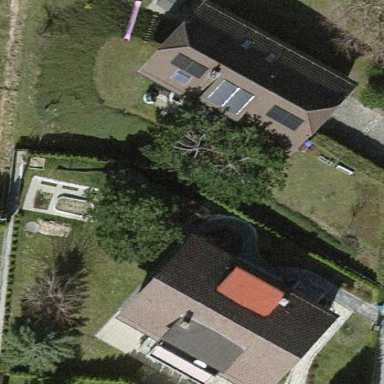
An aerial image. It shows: Simple house.